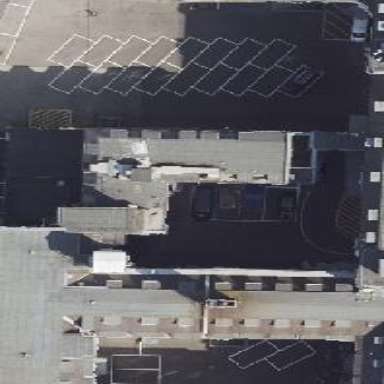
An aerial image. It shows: Office building.